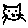
Label: cat